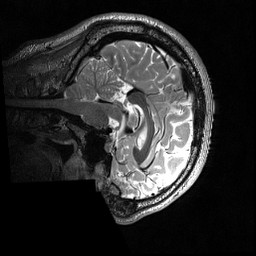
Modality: T2w
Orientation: sagittal
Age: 22
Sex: male
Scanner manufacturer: siemens
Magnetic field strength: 3 T
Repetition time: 3.2 s
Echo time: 0.56 s